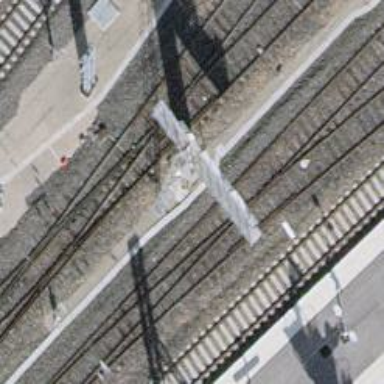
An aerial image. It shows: Railway signal.